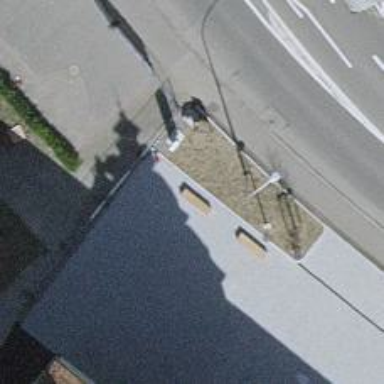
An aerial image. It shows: Bench for seating.